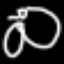
Label: frog